Question: I need a single SQLite query to insert or update in SQLite table.
1. Id(Primary key and not null)
2. Name
3. PhoneNumber

> : If the Id is not present then have to insert a new row
and If the existing row value is changed then update the row when inserting multiple row.
I have posted INSERT query i have tried in <URL>. Like that i I have tried using "INSERT OR REPLACE". But it is 'working with Firfox SQLite Manager Not working with Android SQLite'.
I have used 'sDataBase.execSQL(query)' to execute this query.
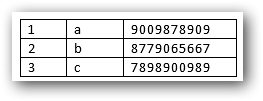
Answer: I have created database with primary key only in Firefox SQLite Manager. I have missed this in SQLite database in Android. Now i have 'created database with PRIMARY KEY and NOT NULL'. .